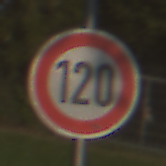
Verkehrszeichen: Geschwindigkeit120
Umgebung: Outdoor, Nature
Tageszeit: MorningAfternoon
Wetter: PartlyCloudy
Licht: Natural
Jahreszeit: NotSpecified
Kontrast: HighContrast